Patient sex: M
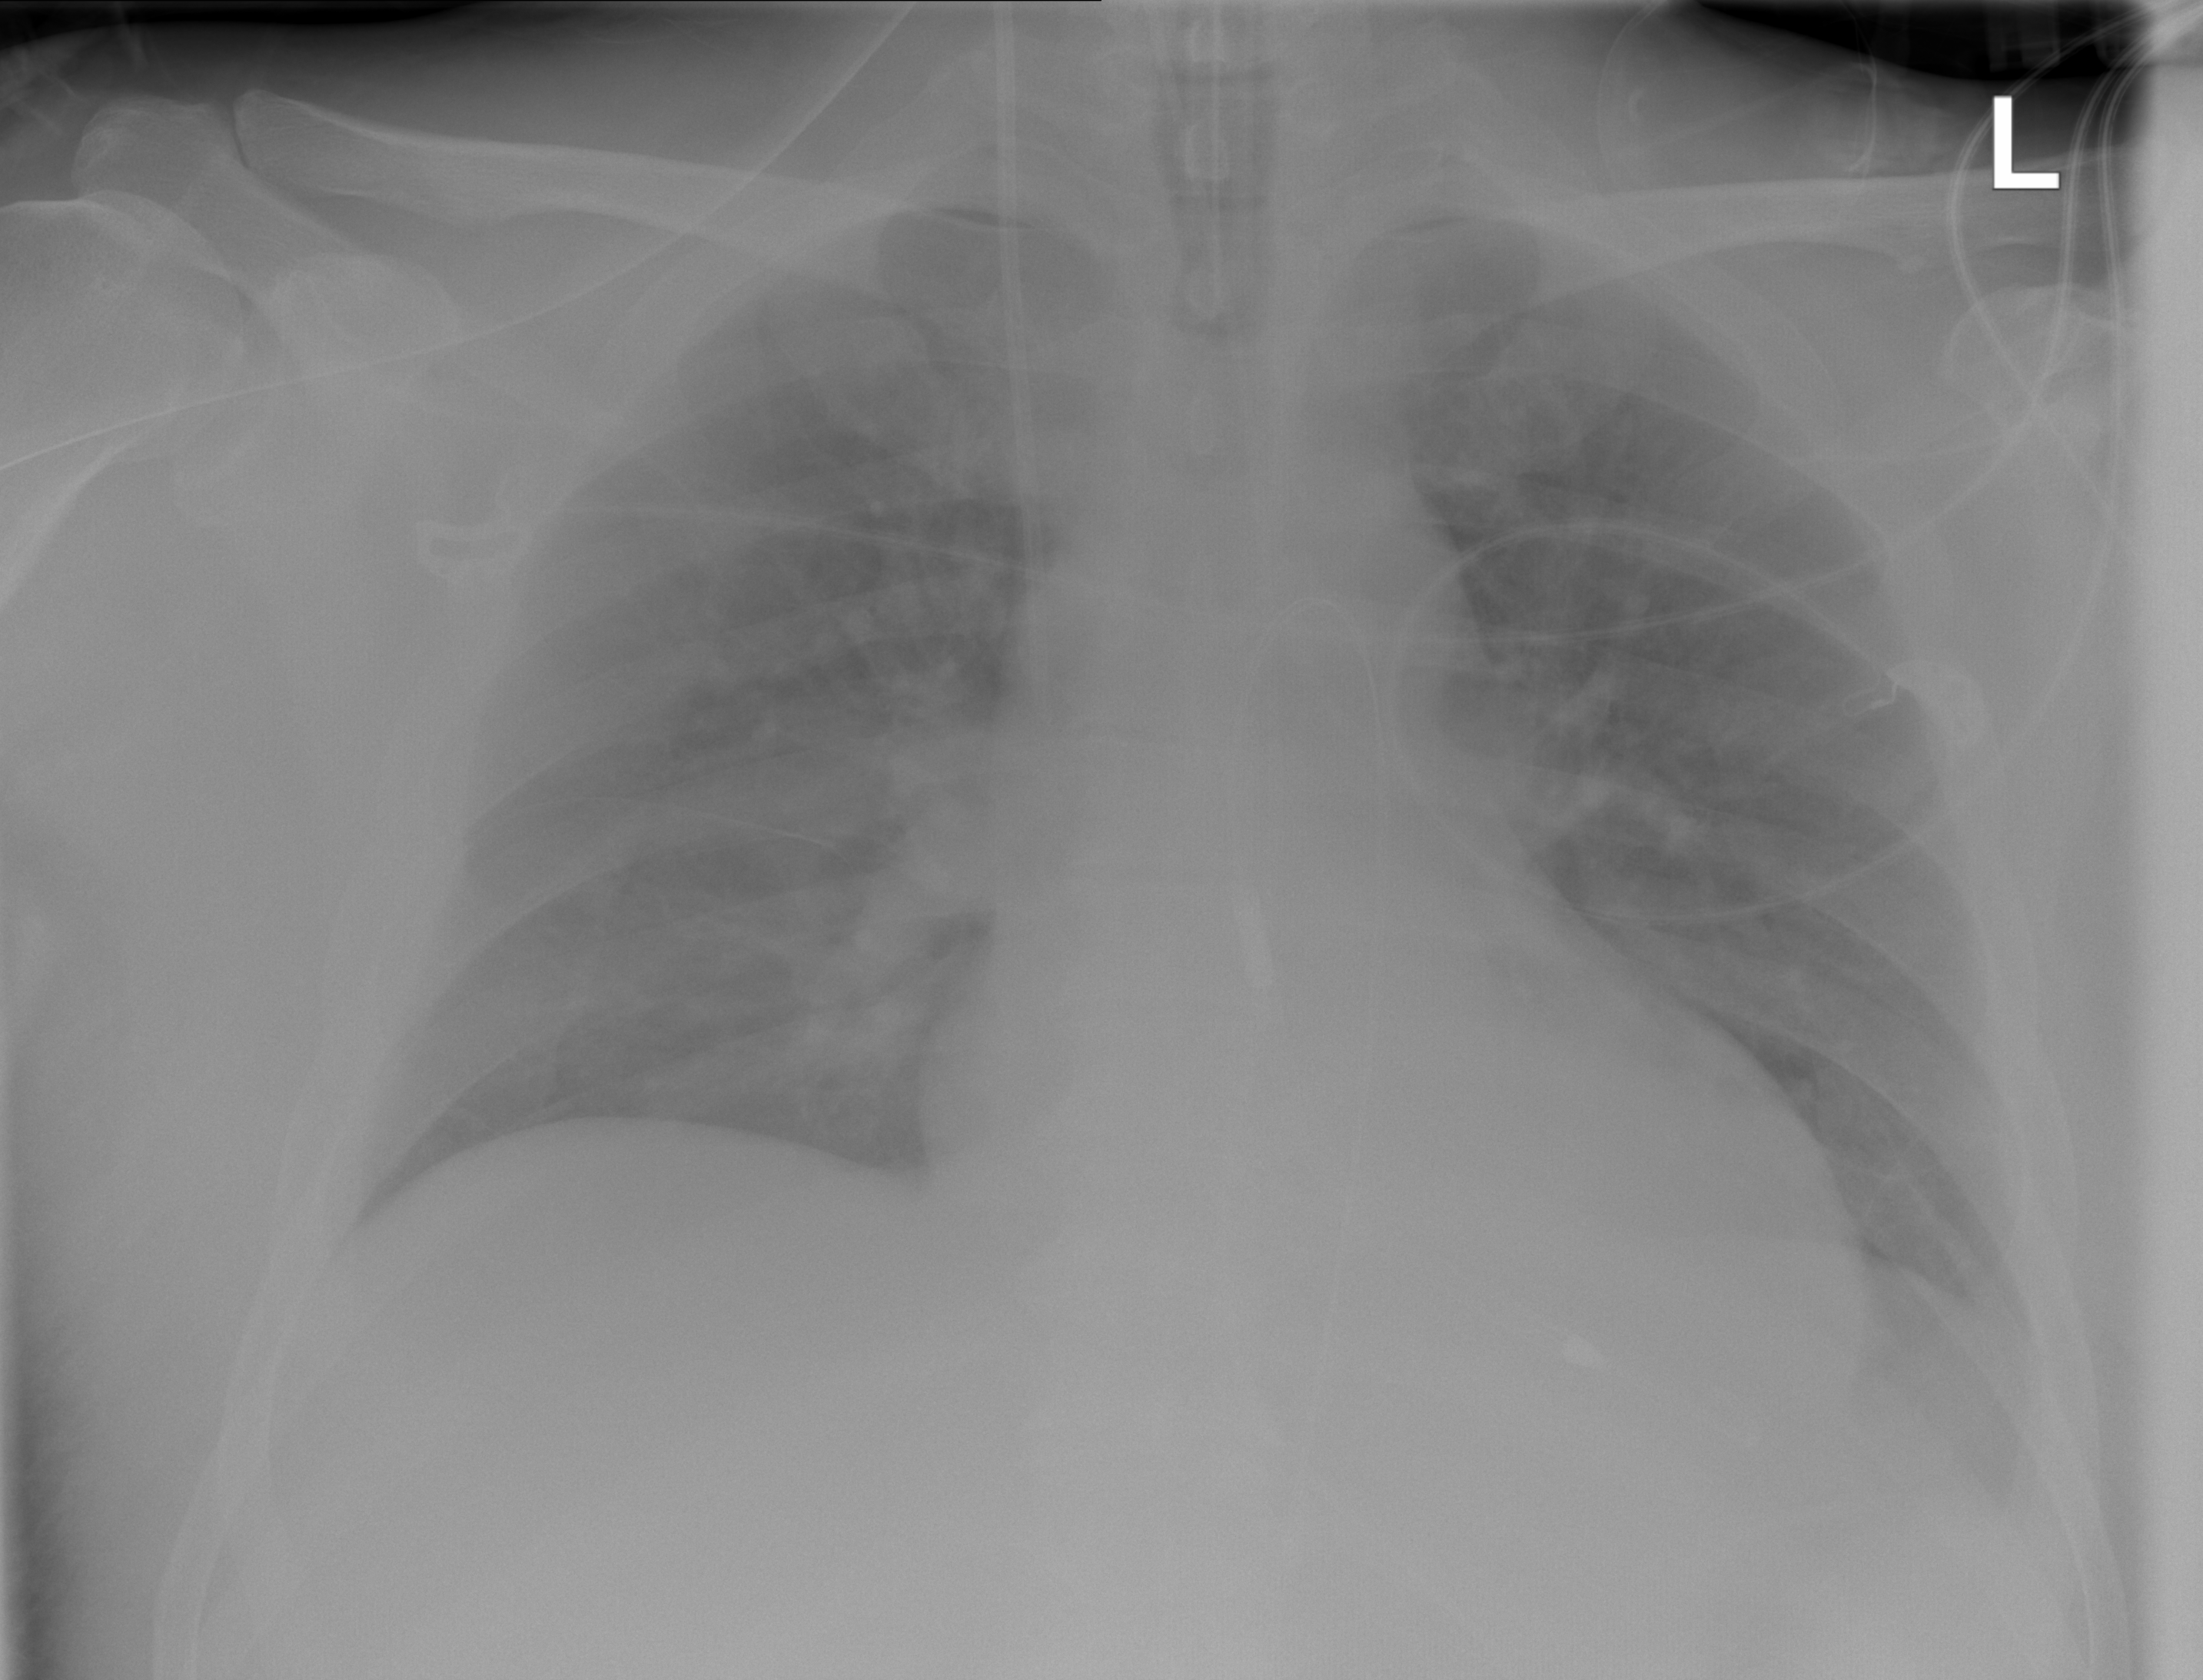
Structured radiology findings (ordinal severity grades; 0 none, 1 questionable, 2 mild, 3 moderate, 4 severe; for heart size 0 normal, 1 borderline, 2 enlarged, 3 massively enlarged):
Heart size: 2
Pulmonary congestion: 1
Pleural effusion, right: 0
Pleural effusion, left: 0
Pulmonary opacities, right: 0
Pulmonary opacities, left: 0
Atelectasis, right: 2
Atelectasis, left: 0